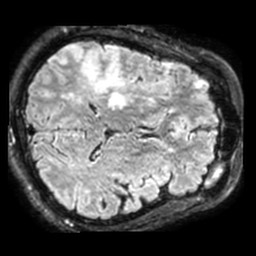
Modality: FLAIR
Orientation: axial
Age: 52
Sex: male
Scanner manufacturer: philips
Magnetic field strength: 3 T
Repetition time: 4.8 s
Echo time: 0.34 s